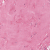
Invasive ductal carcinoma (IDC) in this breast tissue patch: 0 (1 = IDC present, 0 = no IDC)